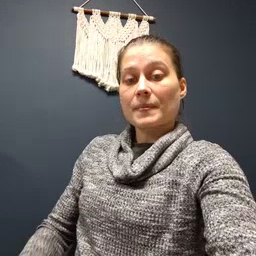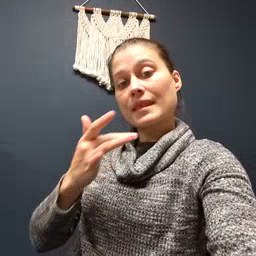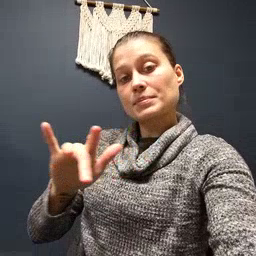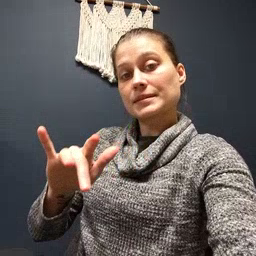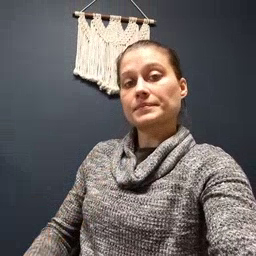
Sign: empty